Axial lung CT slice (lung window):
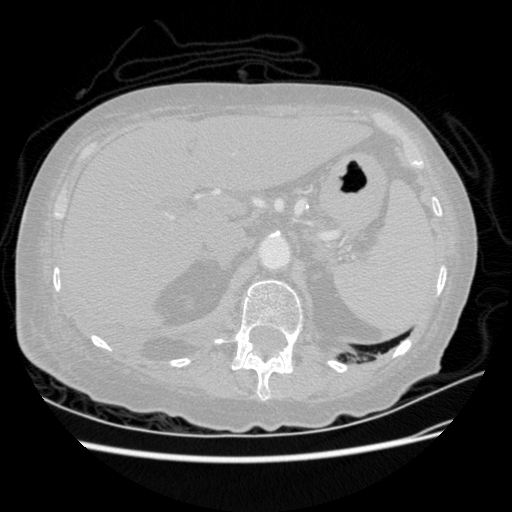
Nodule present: no